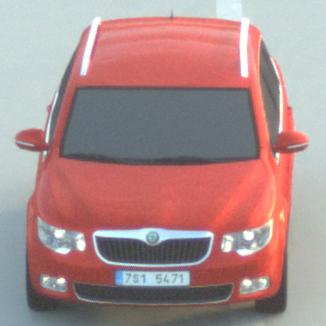
Make: Skoda
Model: Superb Combi 1.4 TSI
Detailed model: Superb (II) Combi
Model produced from: 2010/01
Model produced until: 2011/10
Doors: 5
Color: red
Road condition: dry road
Daytime: sunrise or sunset
Contrast: low contrast